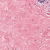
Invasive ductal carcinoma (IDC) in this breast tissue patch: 0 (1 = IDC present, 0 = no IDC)